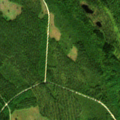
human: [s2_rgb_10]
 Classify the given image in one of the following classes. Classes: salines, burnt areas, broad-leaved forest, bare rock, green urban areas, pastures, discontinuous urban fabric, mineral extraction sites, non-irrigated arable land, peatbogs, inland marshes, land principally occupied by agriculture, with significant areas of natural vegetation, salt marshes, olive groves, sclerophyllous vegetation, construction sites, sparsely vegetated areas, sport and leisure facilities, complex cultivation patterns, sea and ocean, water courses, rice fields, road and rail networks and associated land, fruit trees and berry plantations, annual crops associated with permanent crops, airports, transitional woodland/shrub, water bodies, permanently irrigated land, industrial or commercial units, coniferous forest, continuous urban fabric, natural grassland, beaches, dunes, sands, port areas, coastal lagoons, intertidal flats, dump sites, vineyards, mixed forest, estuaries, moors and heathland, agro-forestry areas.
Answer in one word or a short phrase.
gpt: coniferous forest, mixed forest